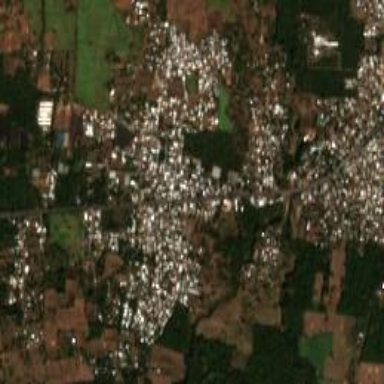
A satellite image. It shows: Town.